Field crop: maize
Growth stage: 1
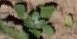
Species: chenopodium